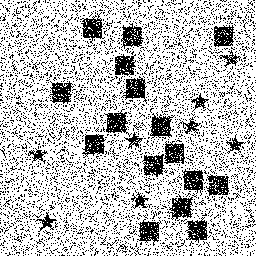
Squares: 16
Triangles: 0
Stars: 8
Total shapes: 24